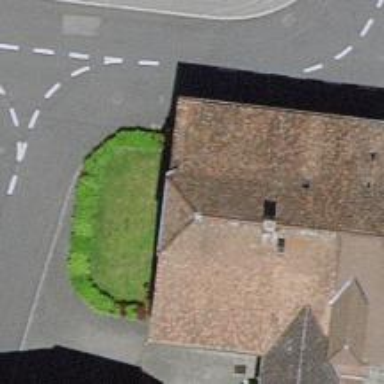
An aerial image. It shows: Post box is visible.